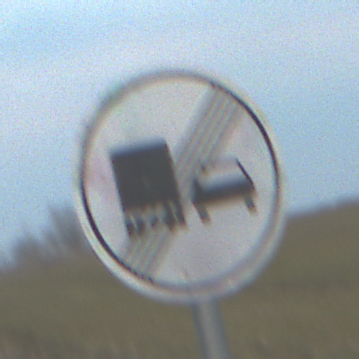
Verkehrszeichen: EndeUeberholverbotKraftfahrzeuge
Umgebung: Outdoor, RoadRail
Tageszeit: SunriseSunset
Wetter: PartlyCloudy
Licht: Natural
Jahreszeit: NotSpecified
Kontrast: LowContrast